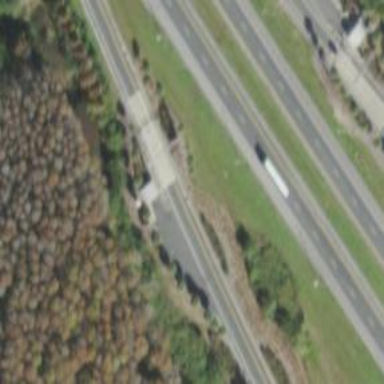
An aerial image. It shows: Toll gantry on the road.